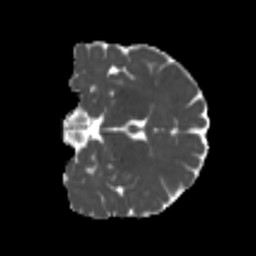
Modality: MD
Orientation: coronal
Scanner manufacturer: siemens
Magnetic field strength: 3 T
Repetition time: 4 s
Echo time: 0.0594 s